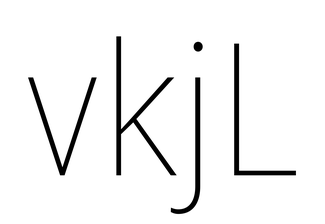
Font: Roboto_Condensed_Thin